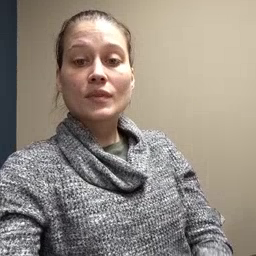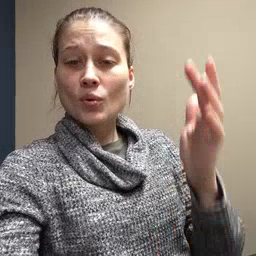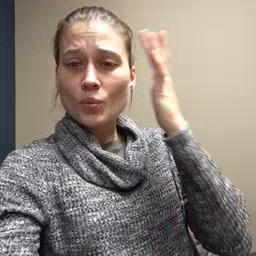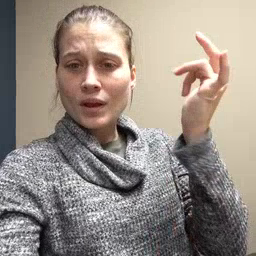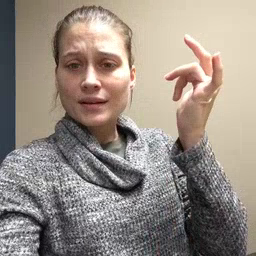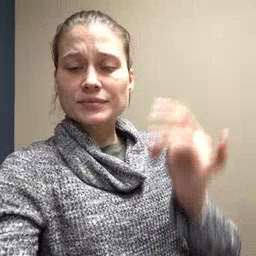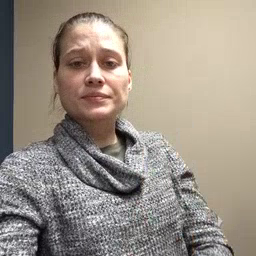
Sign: why